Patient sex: M
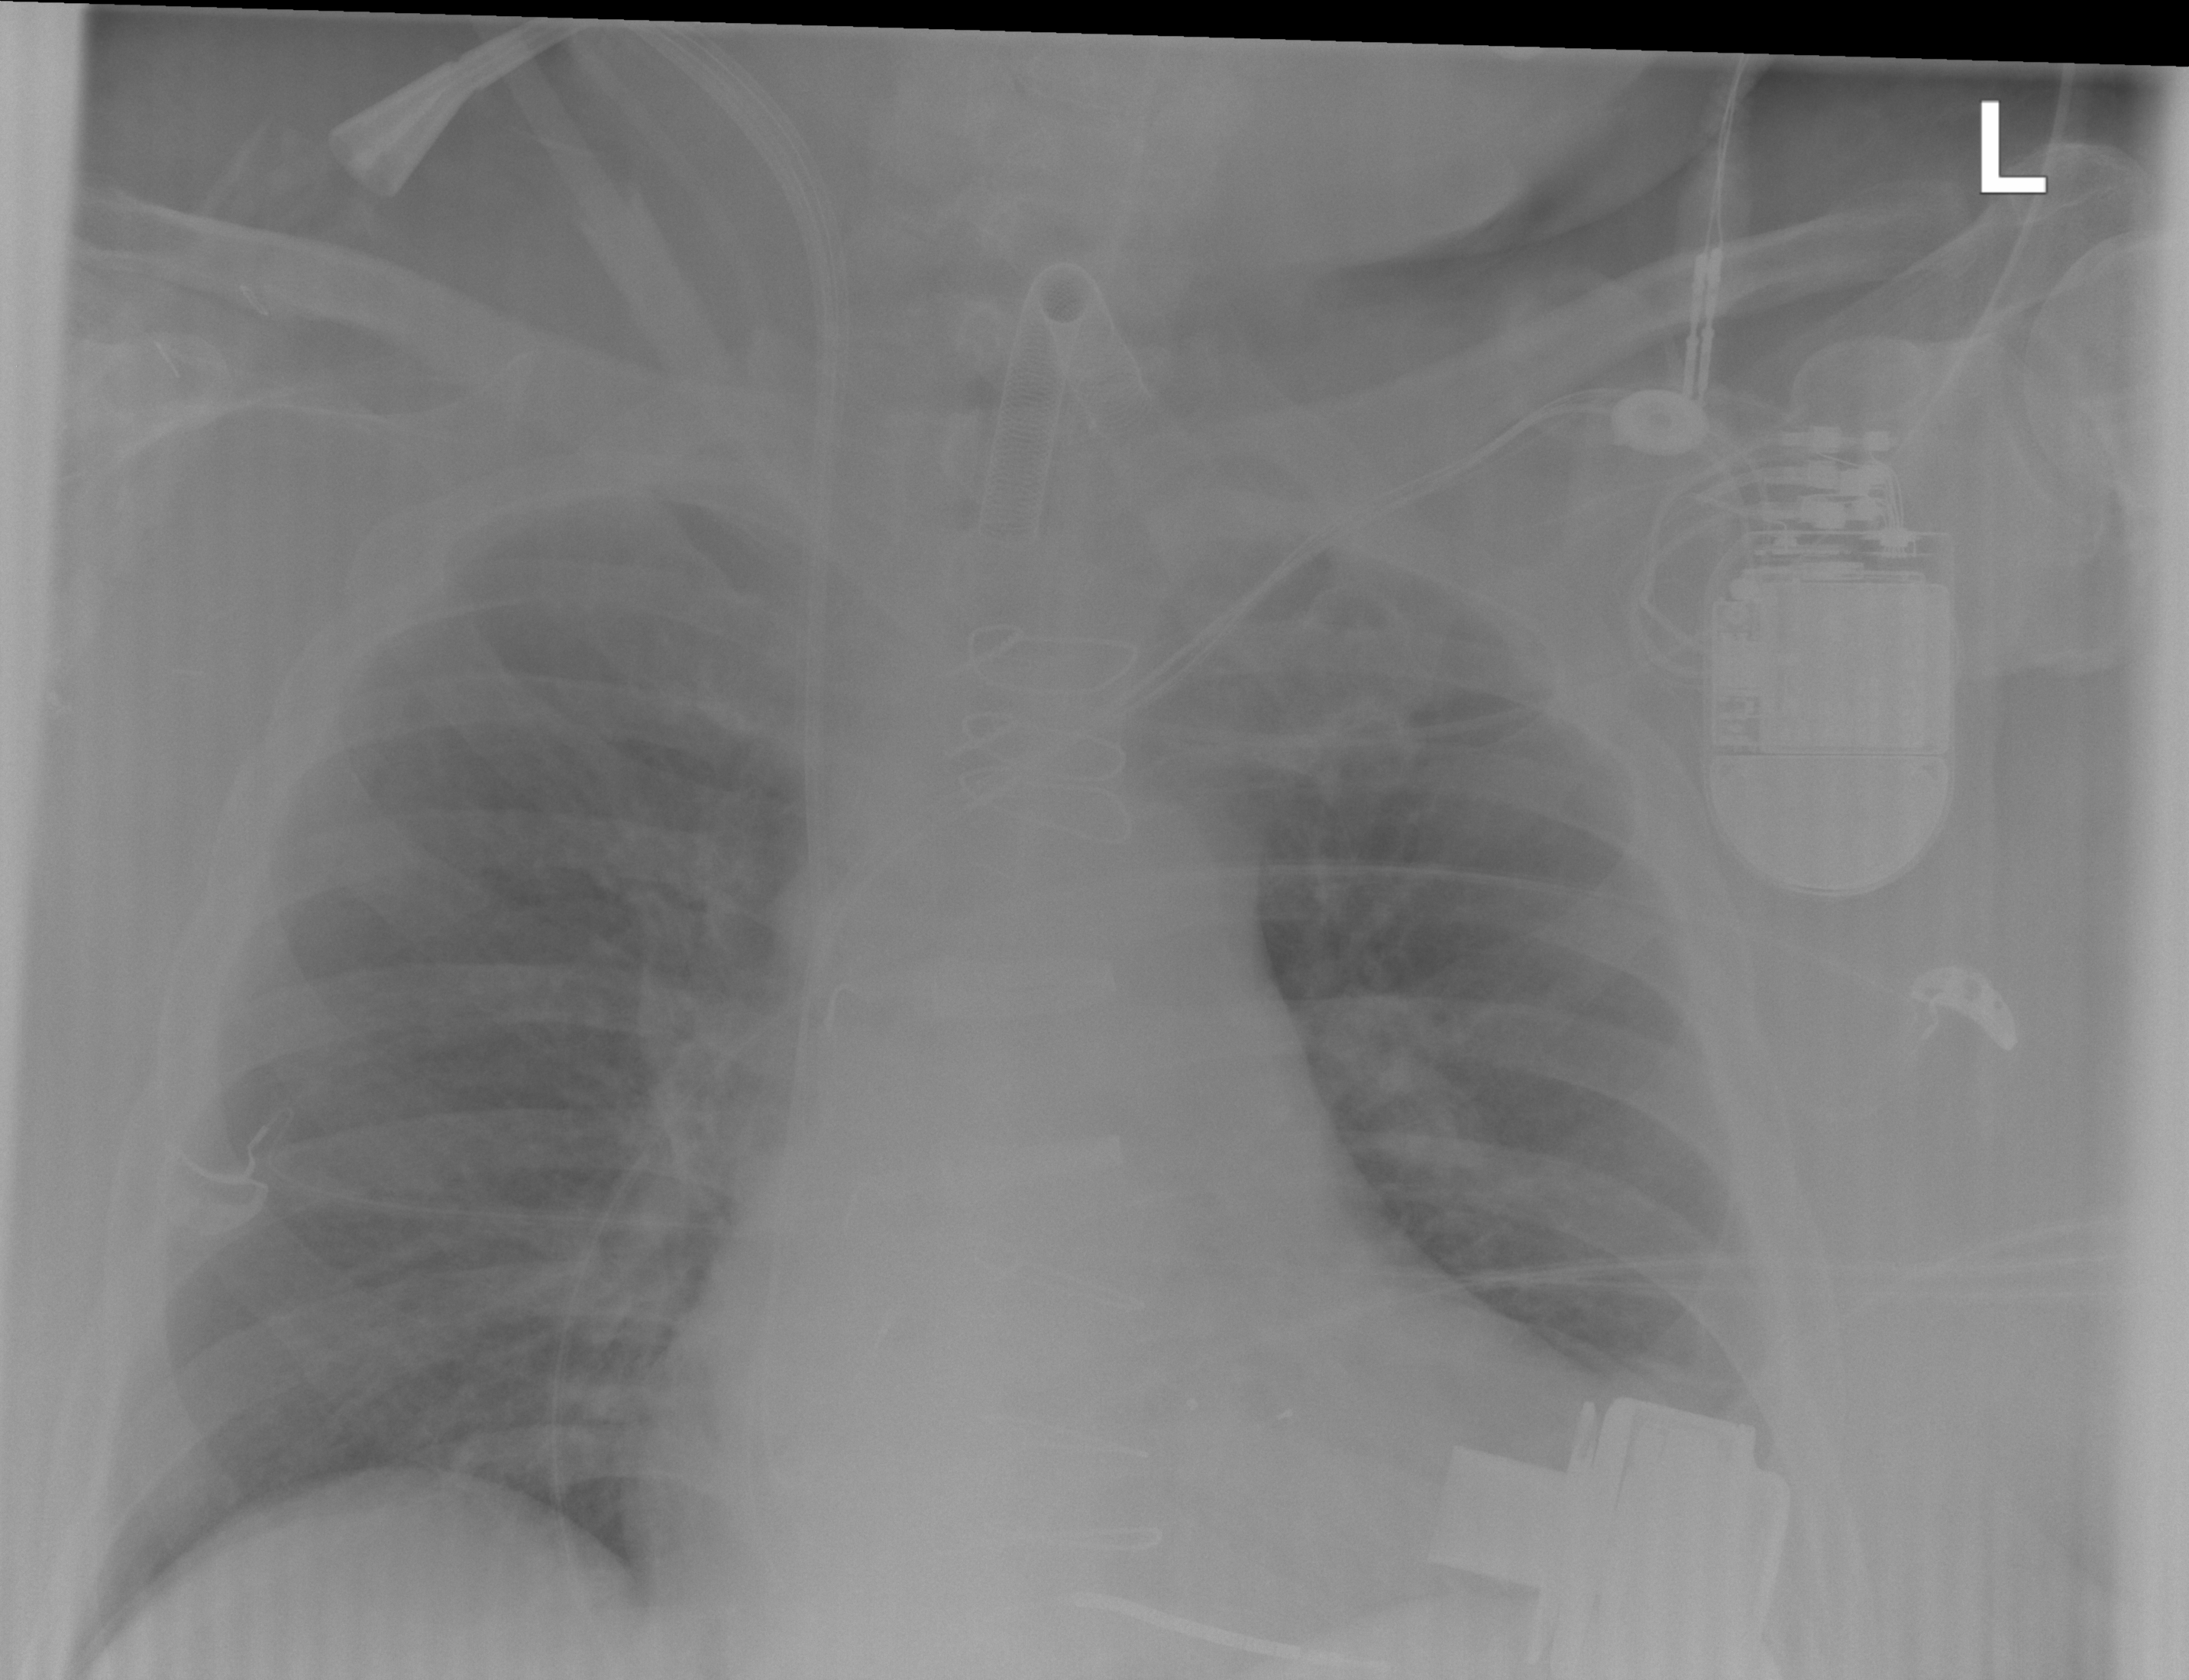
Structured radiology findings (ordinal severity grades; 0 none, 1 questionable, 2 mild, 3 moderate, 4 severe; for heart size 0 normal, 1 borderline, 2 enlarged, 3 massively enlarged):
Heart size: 2
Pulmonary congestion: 2
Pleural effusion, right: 0
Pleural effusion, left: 0
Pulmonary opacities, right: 0
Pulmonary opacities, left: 0
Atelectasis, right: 0
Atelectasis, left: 2